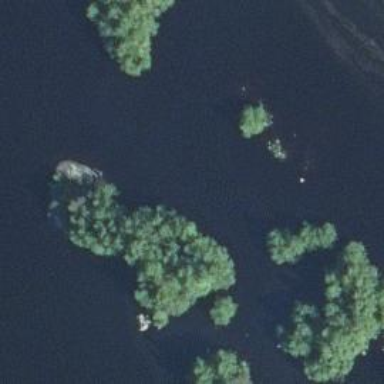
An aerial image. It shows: Islet.